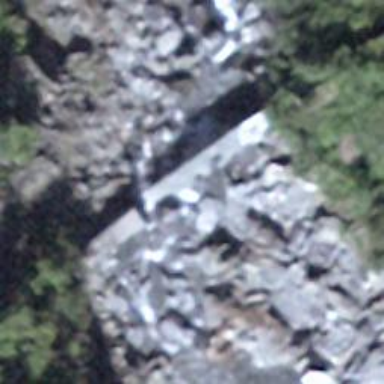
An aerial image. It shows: Retaining wall barrier along check dam waterway.